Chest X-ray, PA view. Patient: 51 years old, sex F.
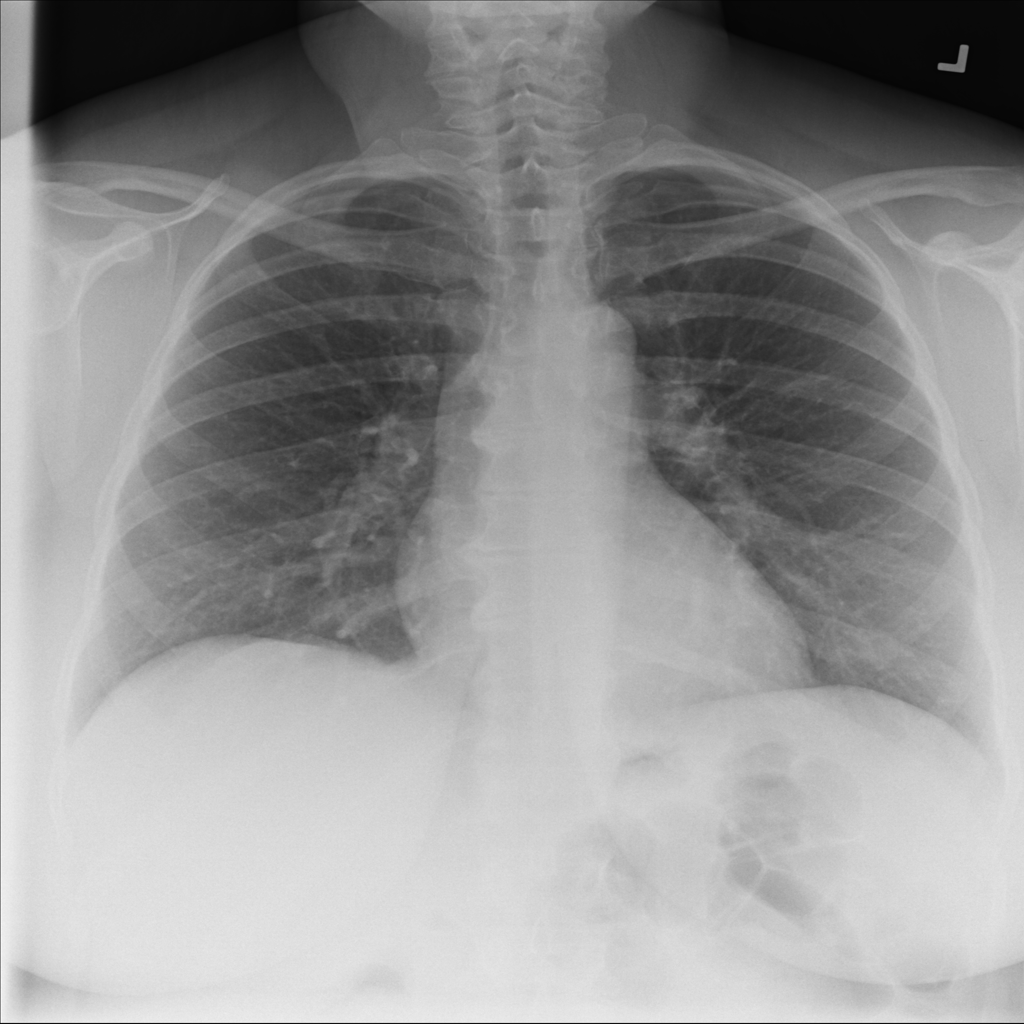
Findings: No Finding